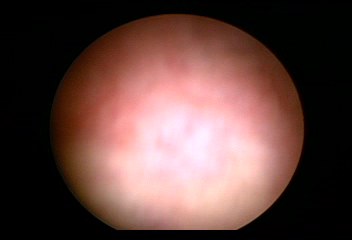
Modality: WLC
Class: Normal mucosa
Bladder cancer association: No